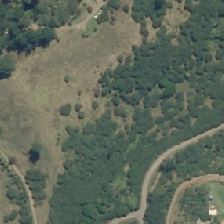
Land cover: manuka_kanuka